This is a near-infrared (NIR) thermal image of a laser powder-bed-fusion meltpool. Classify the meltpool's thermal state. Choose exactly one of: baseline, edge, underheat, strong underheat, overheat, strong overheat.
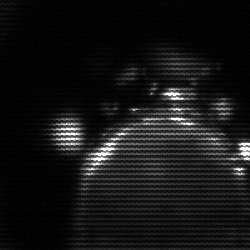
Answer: edge